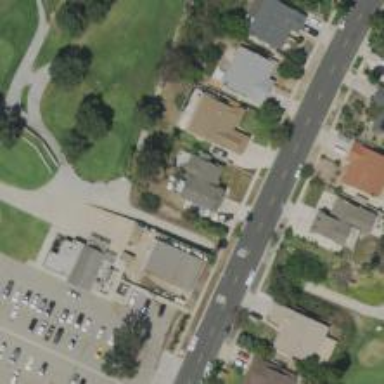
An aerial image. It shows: Path for golf carts.